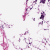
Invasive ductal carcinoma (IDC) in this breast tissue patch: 0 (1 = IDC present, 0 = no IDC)